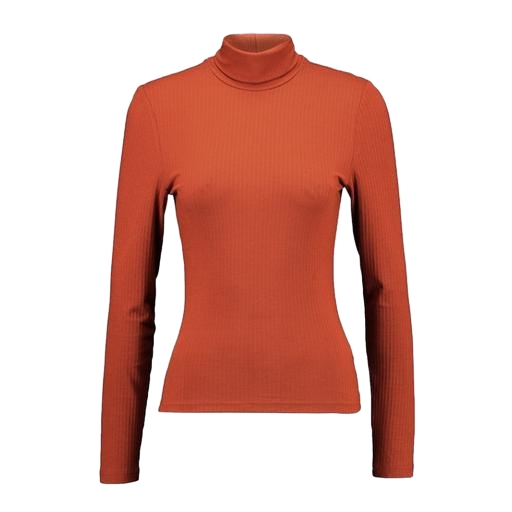
multicolor vero moda rust high neck blouse, high-neck ribbed-jersey t-shirt, high-neck top, white background